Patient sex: M
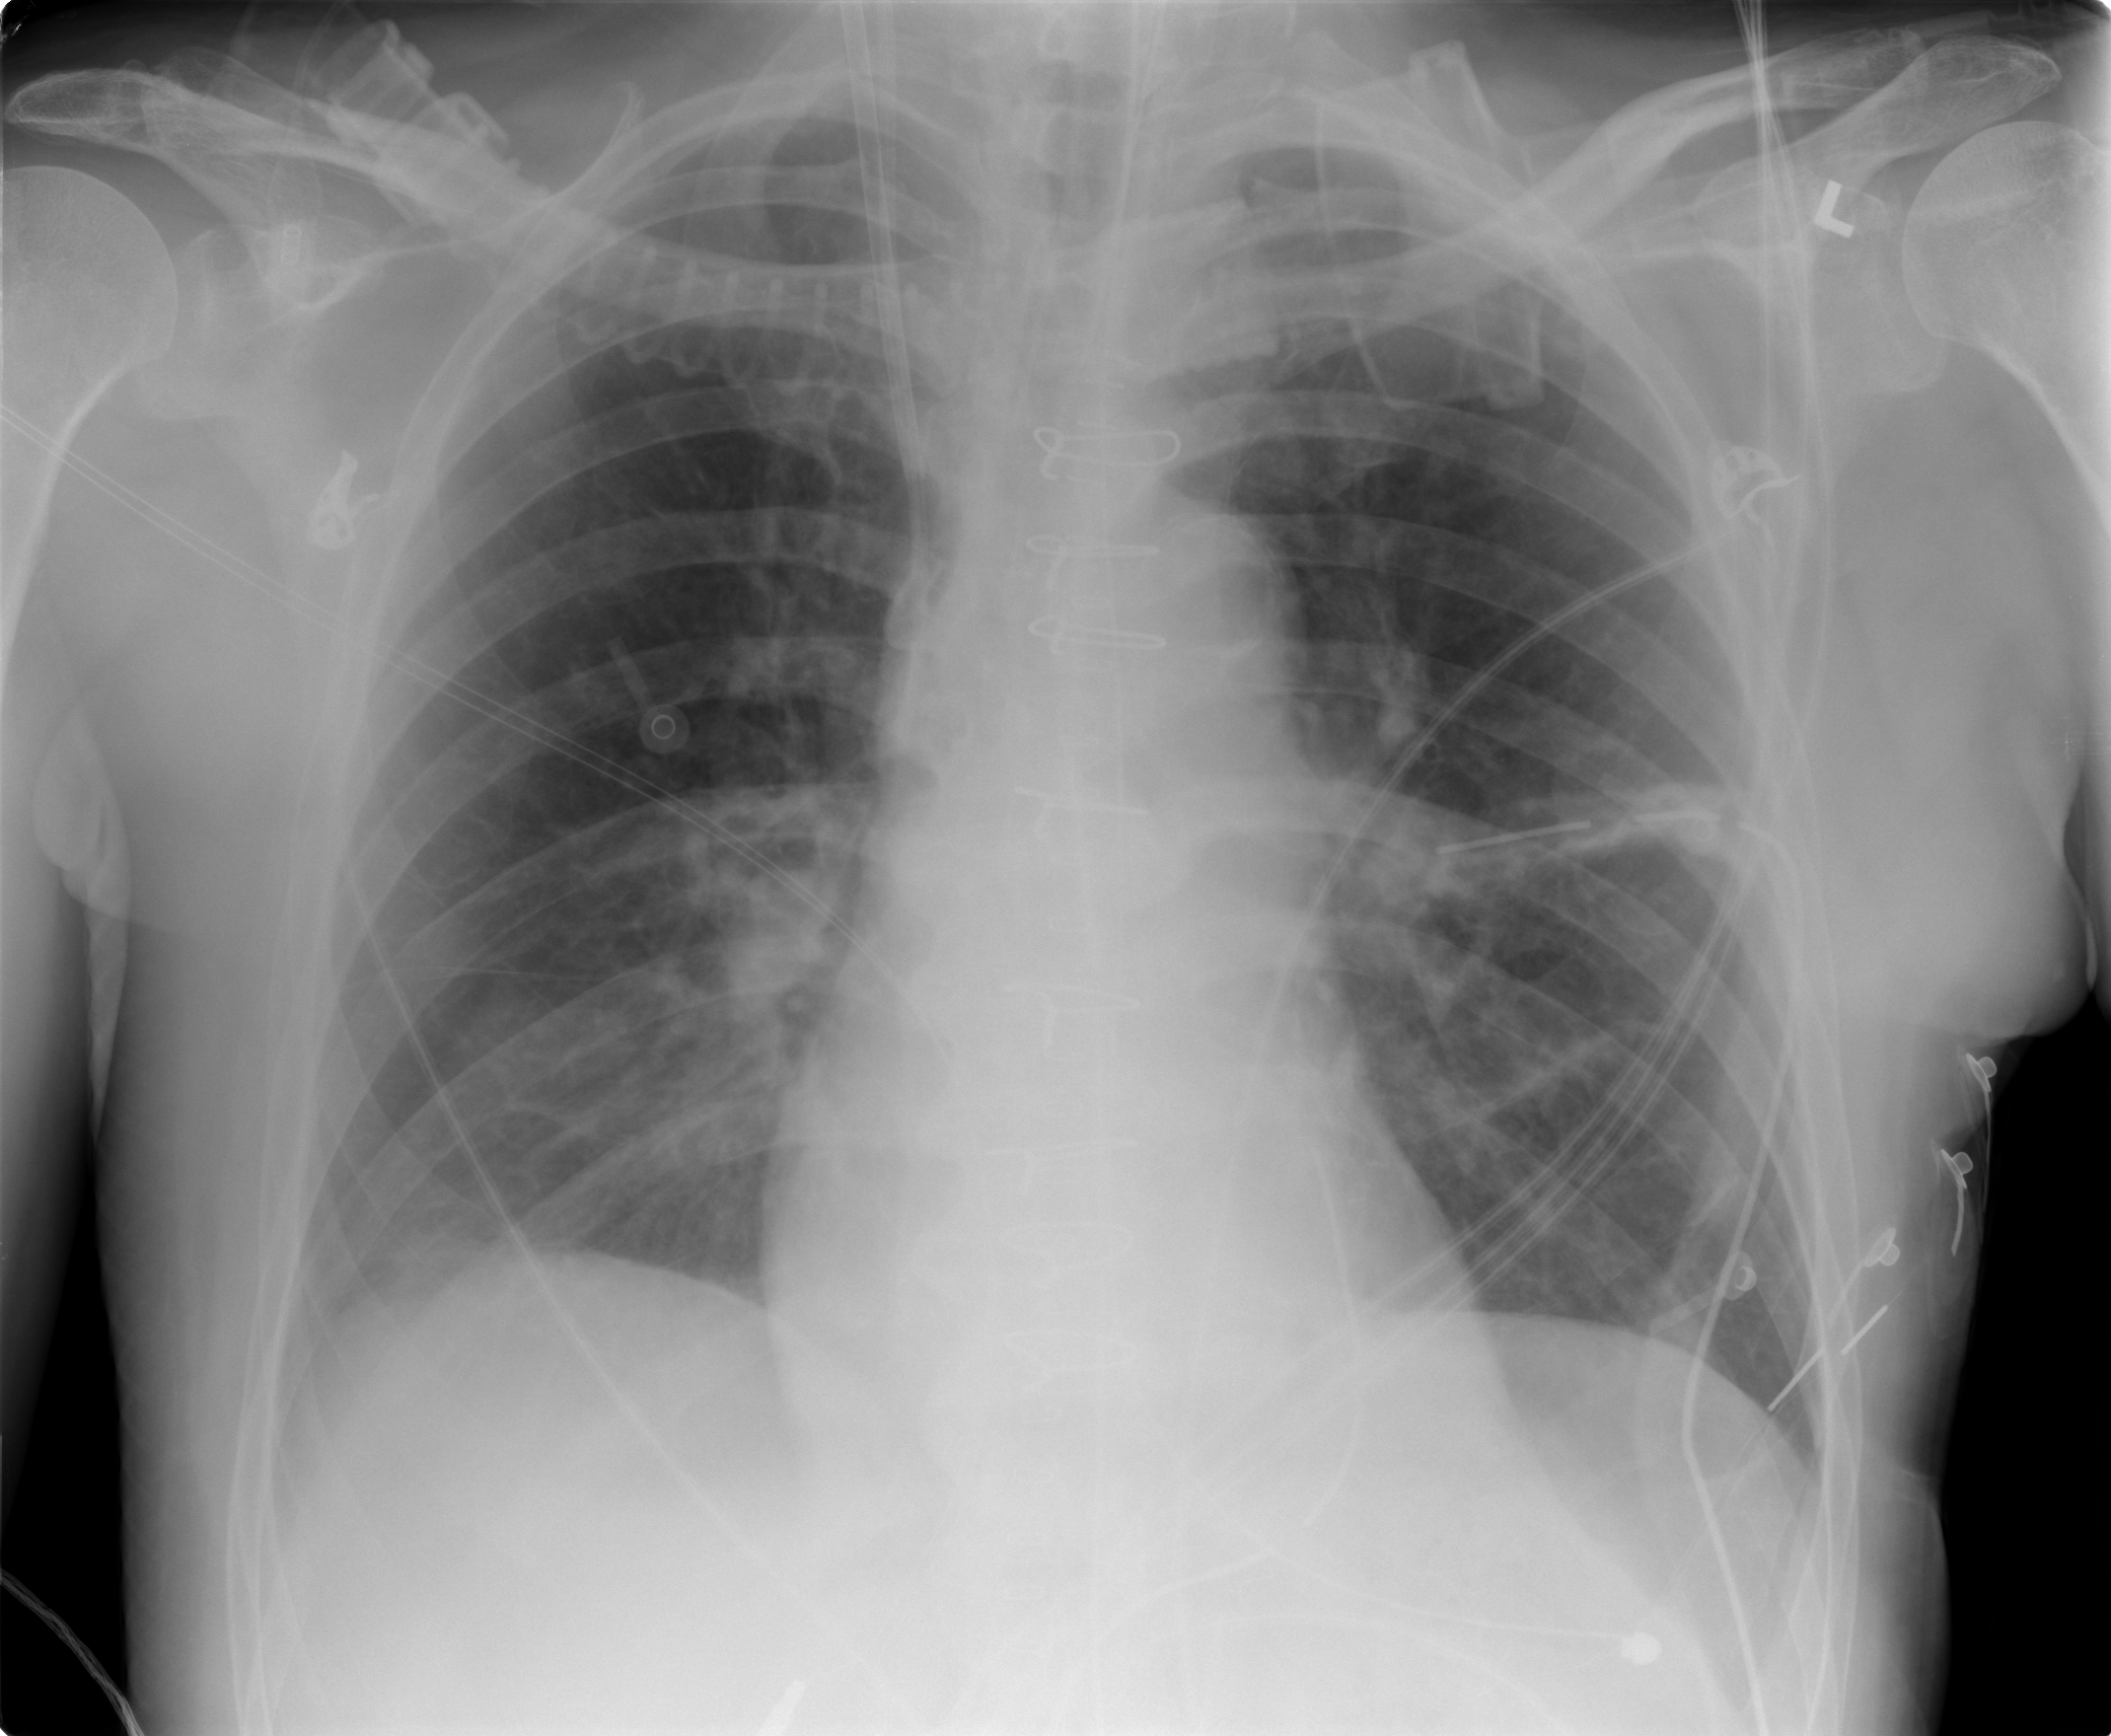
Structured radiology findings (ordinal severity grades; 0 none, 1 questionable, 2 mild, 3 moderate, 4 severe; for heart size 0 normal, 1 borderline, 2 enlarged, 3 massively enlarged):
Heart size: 0
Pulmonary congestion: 0
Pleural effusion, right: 0
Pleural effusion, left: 0
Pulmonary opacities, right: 0
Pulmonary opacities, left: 0
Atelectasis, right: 0
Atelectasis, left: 2